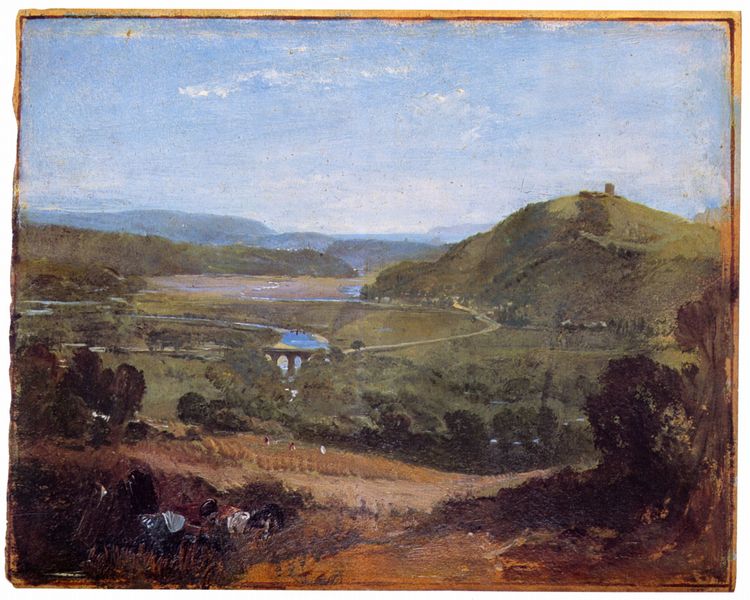
Titel: Die Plym-Flussmündung von Boringdon Park aus gesehen
Künstler: William Turner
Standort: London
Institution: British Museum
Schlagwörter: baum, berg, blau, dunkel, gemälde, himmel, schatten, wasser, weiß, wolken, aquarell, bäume, fluss, gelb, grün, landschaft, menschen, ocker, see, stadt, braun, hell, licht, orange, strasse, ausblick, gebäude, gras, haus, schloss, tier, weg, wiese, wolke, beige, malerei, alt, stein, weit, öl, bach, ebene, feld, felder, horizont, hügel, natur, strauch, weite, brücke, busch, flach, gewässer, wiesen, realismus, tal, wald, anhöhe, arbeit, turm, farbig, ansicht, bogen, acker, feldarbeit, mittag, weizen, berge, farben, dorf, bergkette, himmer, bogenbrücke, romantik, blue, columns, men, oil, people, wein, green, painting, korb, brown, menschenleer, äcker, panorama, straßen, bögen, burg, feldarbeiter, wälder, lanschaft, cloud, clouds, sky, tree, field, hill, hills, lake, landscape, mountain, mountains, distance, horizon, houses, trees, village, aquaedukt, viadukt, forest, grass, river, bushes, path, road, castle, bridge, peasants, valley, lehmboden, pastel, foreground, bush, dirt road, wagon, resting, shade, bei9ge, flüße, horitzont, aquaeduct, viaduct, landschaftsgemälde, worker, trail, foto, grünbraun, cars, picnic, architektur, aqueduct, pillars, sjy, clear, büsche, acqueduct, lbue, apedukt, gebüsch, scenary, follow, lage, country scene. watercolour., warm sunny day in england.